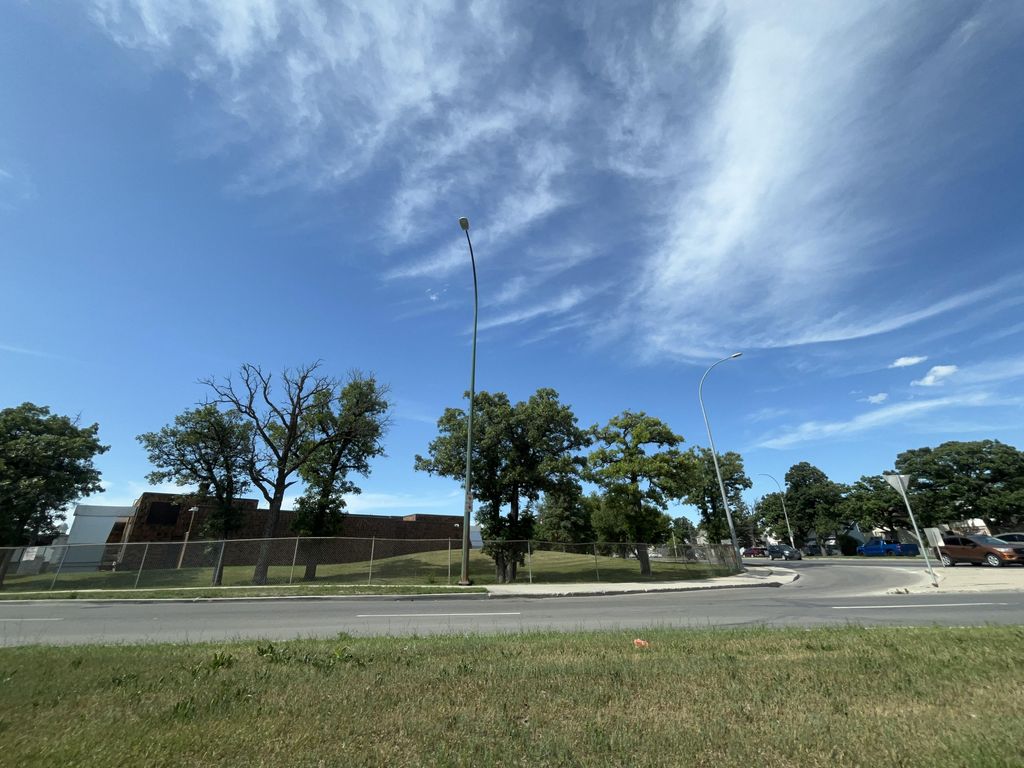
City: winnipeg